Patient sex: M
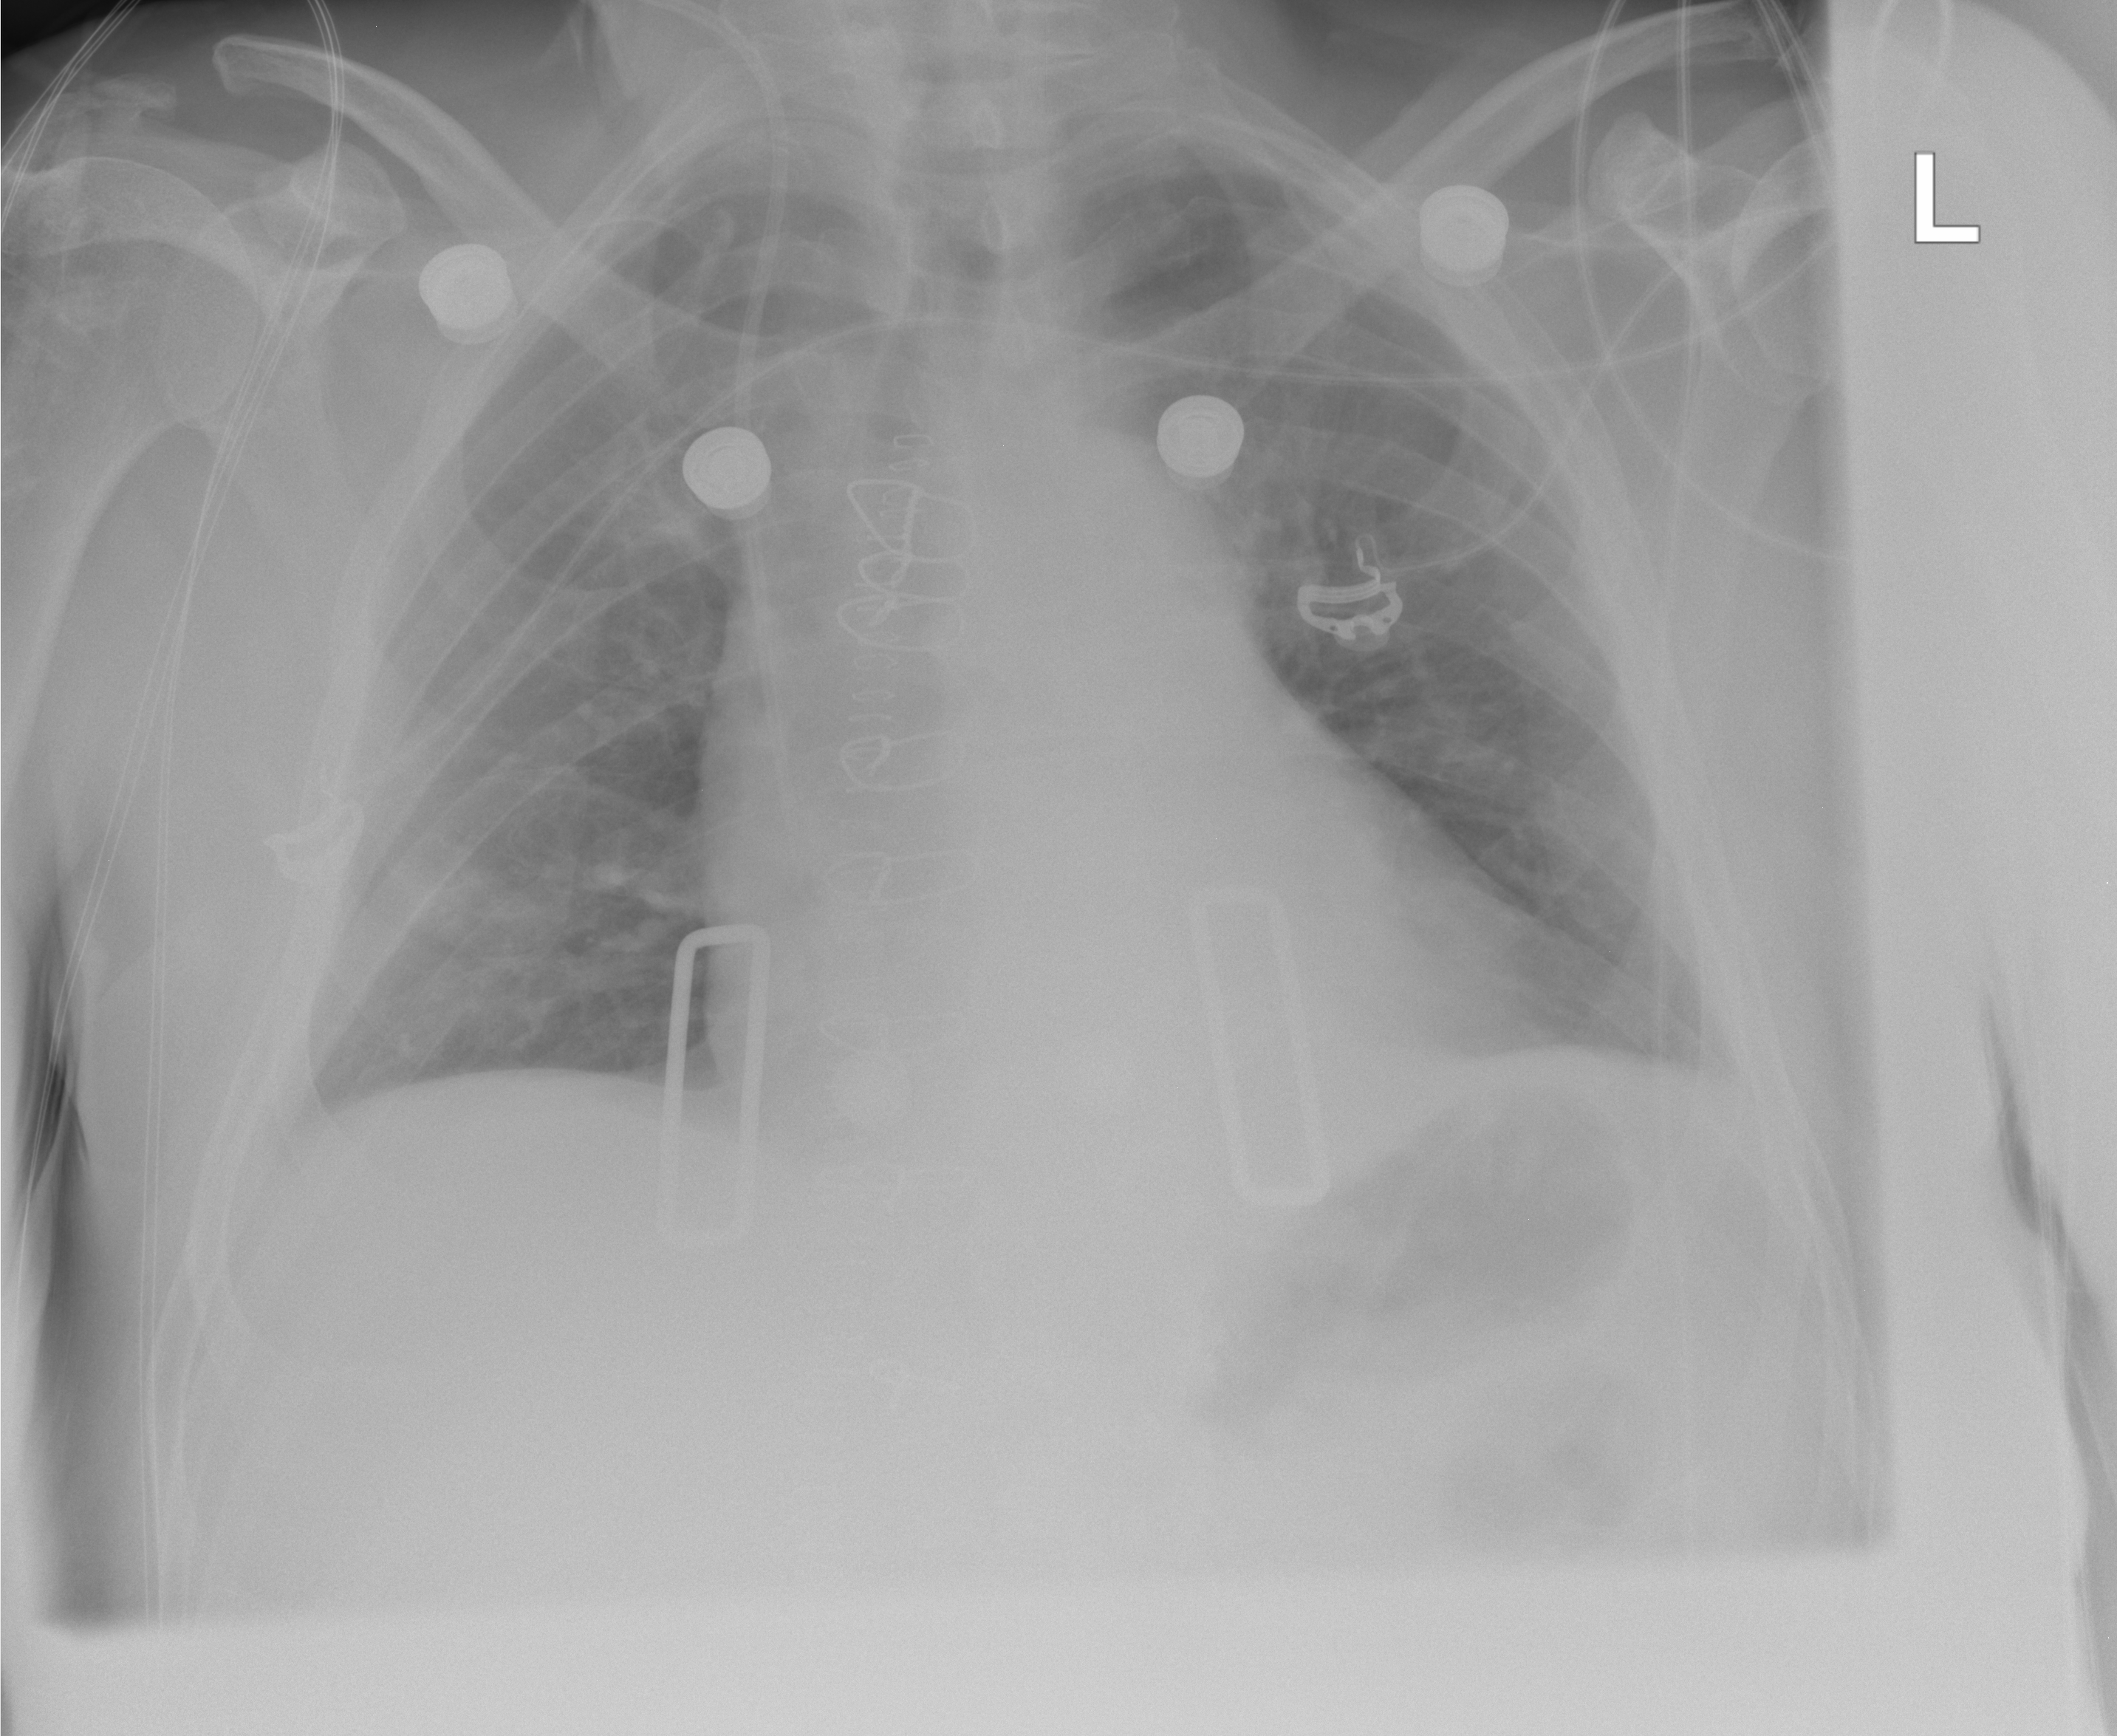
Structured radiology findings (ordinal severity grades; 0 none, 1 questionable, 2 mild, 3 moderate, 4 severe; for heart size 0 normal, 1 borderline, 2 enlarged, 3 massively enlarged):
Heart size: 2
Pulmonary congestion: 0
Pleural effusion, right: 0
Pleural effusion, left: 2
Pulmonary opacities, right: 0
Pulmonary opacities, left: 2
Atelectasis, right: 1
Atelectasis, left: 1